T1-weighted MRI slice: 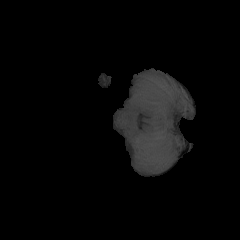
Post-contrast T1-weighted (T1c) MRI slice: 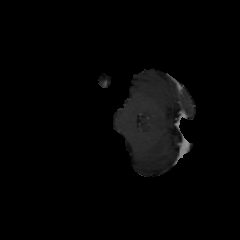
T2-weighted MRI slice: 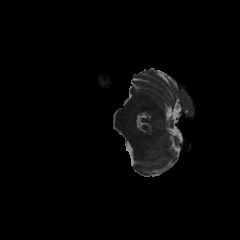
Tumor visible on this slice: no